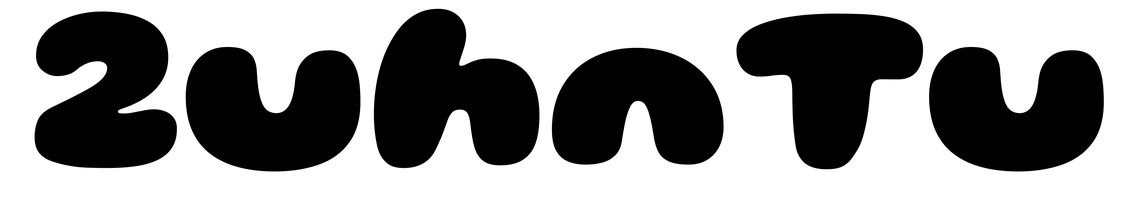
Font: Gluten_Black